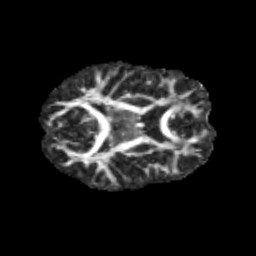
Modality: FA
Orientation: axial
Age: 13
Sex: male
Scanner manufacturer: siemens
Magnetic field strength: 3 T
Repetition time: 3.8 s
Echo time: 0.07 s